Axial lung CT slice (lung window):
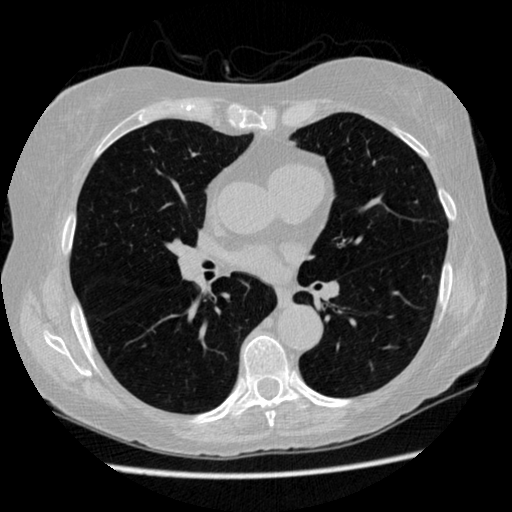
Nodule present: no